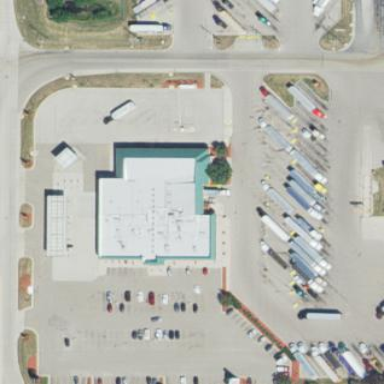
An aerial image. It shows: Commercial building.